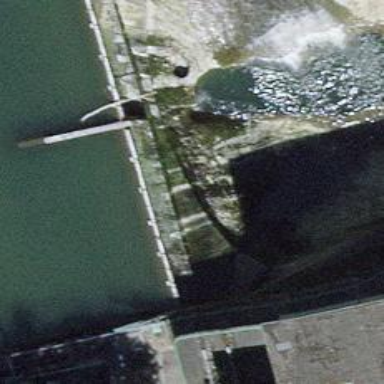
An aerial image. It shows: Weir in waterway.